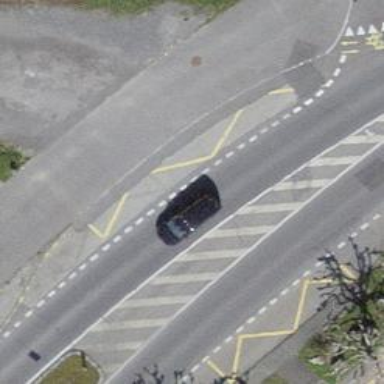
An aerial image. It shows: Asphalt platform for public transport.